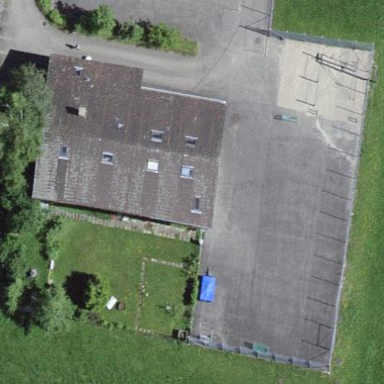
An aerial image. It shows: School.